Question: On the slide you can see very rough architecture of booking system. It's very concurrent environment, where many users at once may try to book the same hotel/room.
At bottom we have NoSQL database, for quick response/request there is distributed cache and application which requests data.
The idea of this slide is that when you use NoSQL + Distributed Cache you'll get sync problems, means data consistency problems. You need to sync distributed cache with NoSQL db.
What the solutions/techniques already exists for such case besides IMDG? That could be both frameworks or/and best practices. Is there any specific distributed caches that solves this problem?
What are the reasons we do write to the NoSQL db instead of cache? Are that transactions, node fail possibility or anything else?
That's not my slide, and author claimed that is a great use case for IMDG.

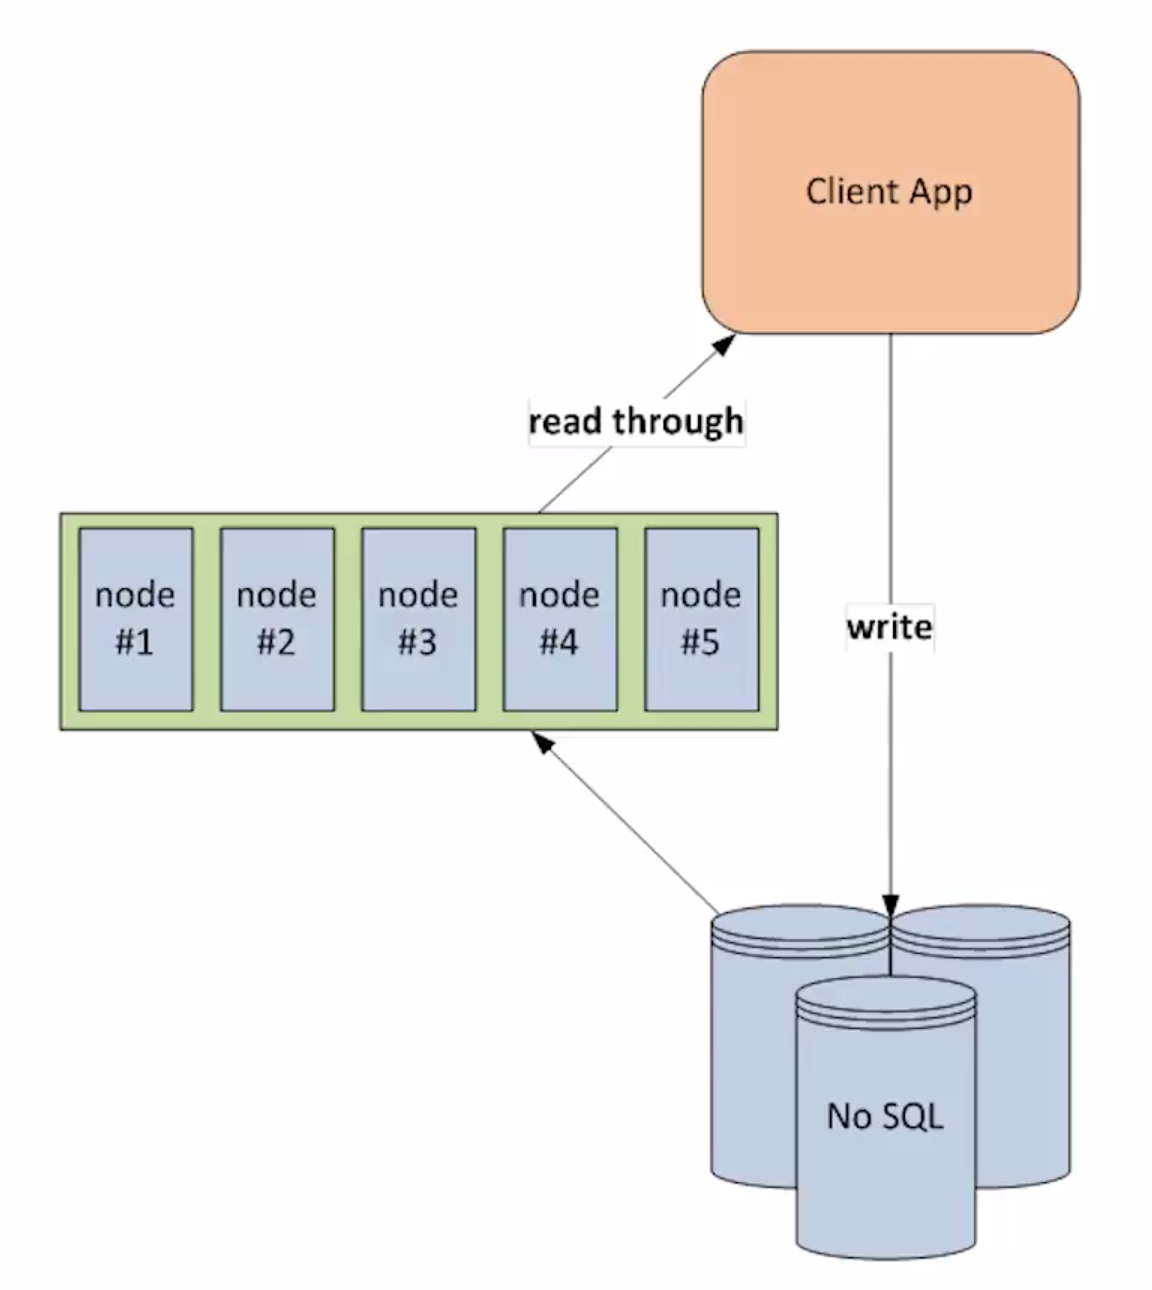
Answer: Do you really need the distributed cache? NoSQL solutions are by nature very performant, approaching the performance of stand-alone caches (like memcached).
I can get ~10ms access times out of Cassandra, which is not much slower than most caches.
I'll bet that by the time you put in cache validation overhead, and network overhead of missed cache hits, you are going to be better off going straight to your database.
You can still use caches for things that are less transient, like room types, prices, etc.